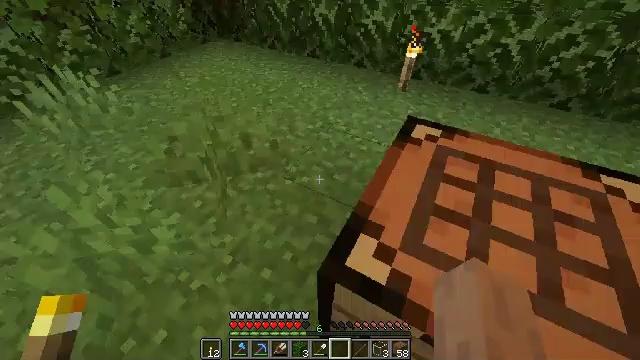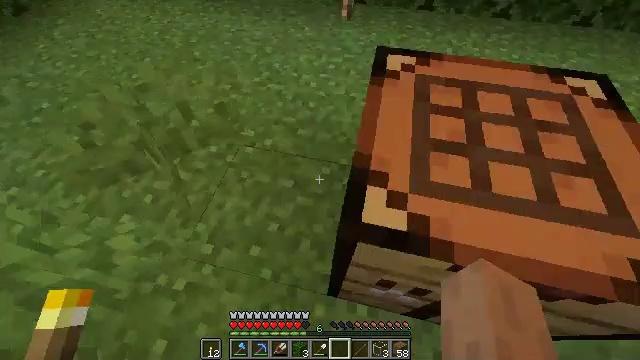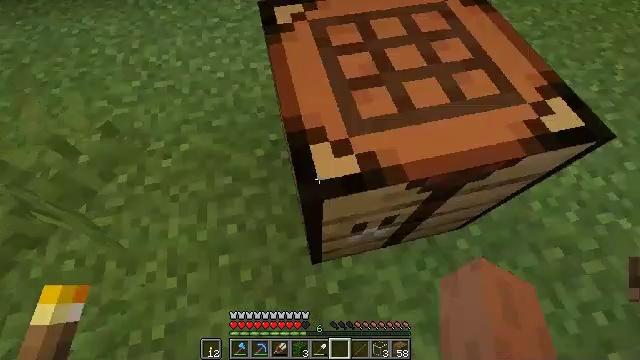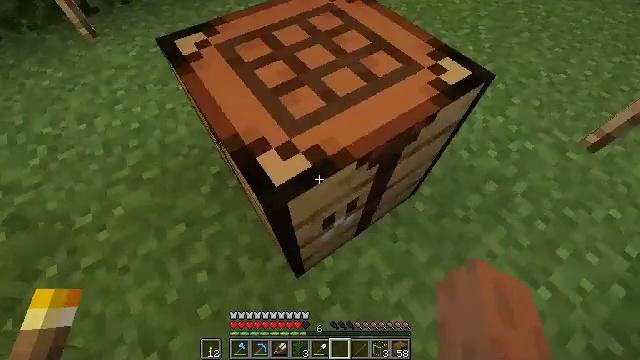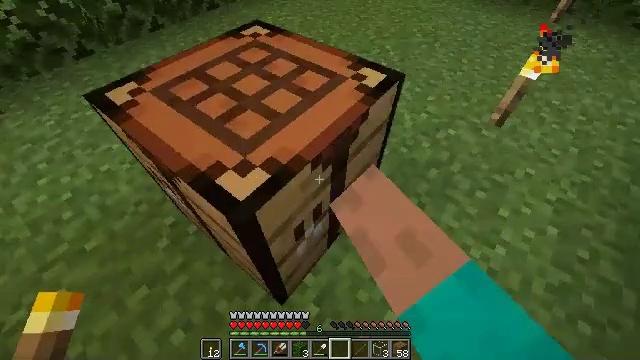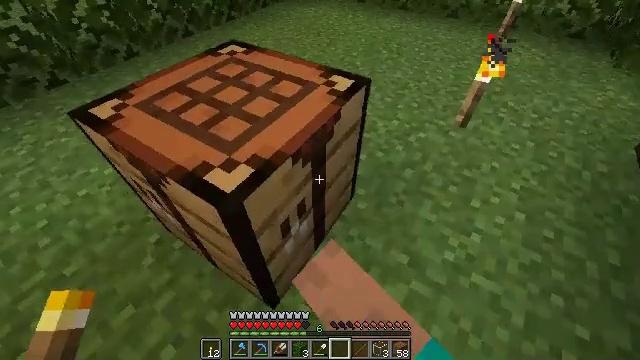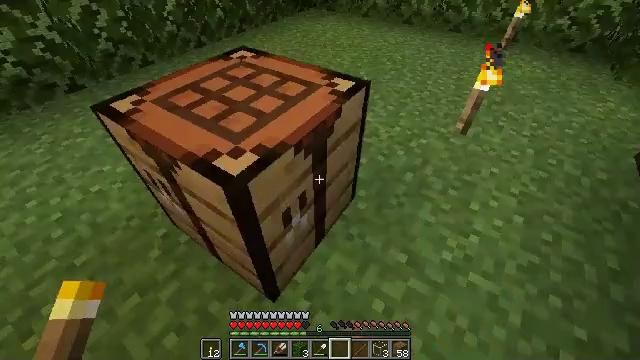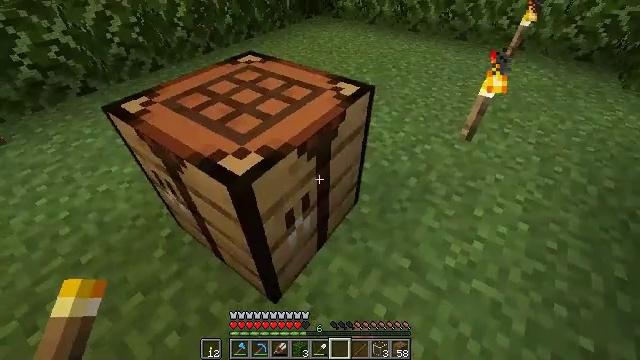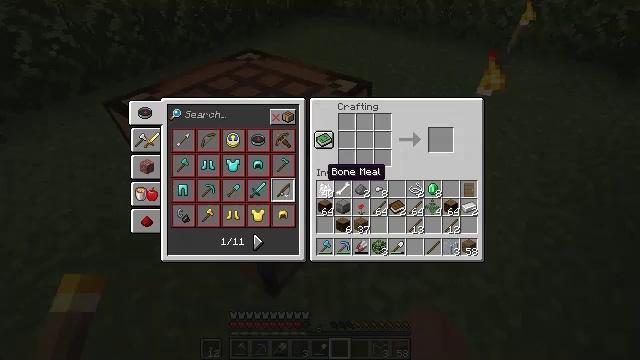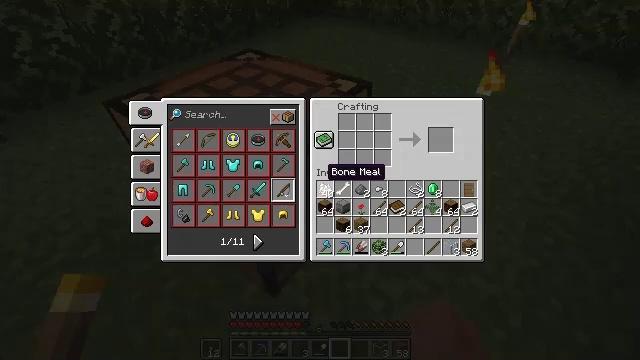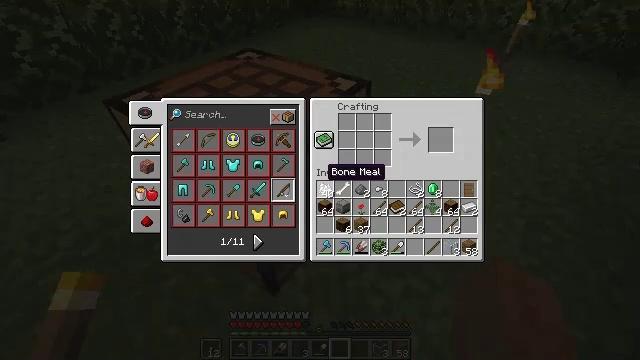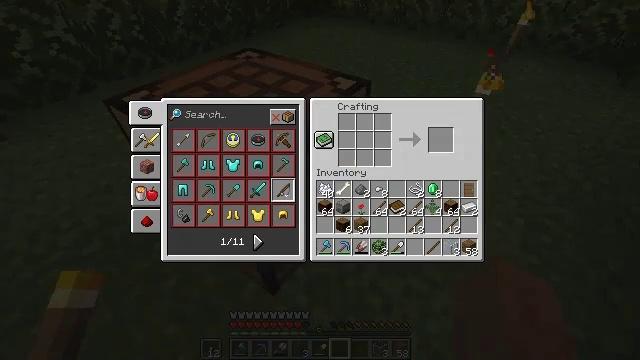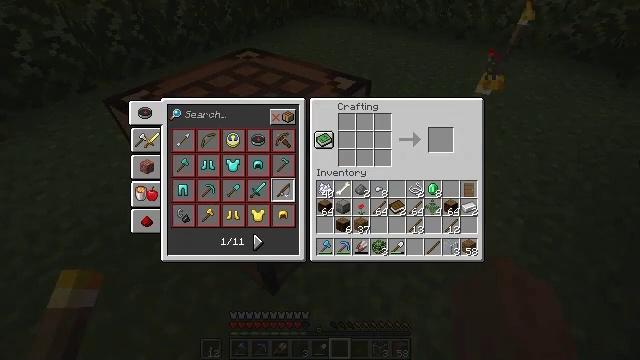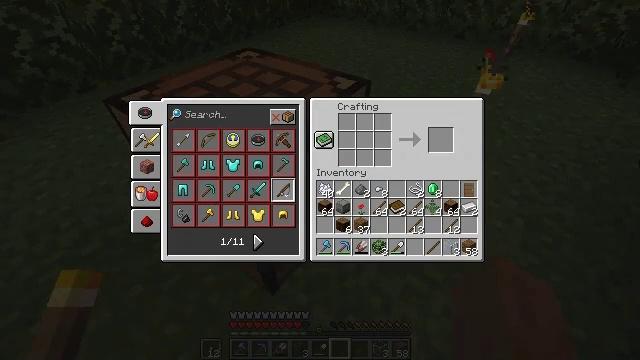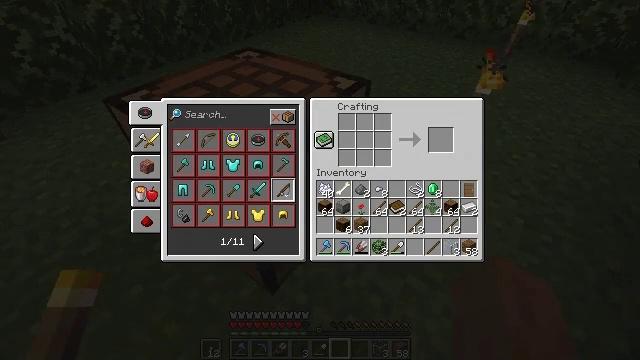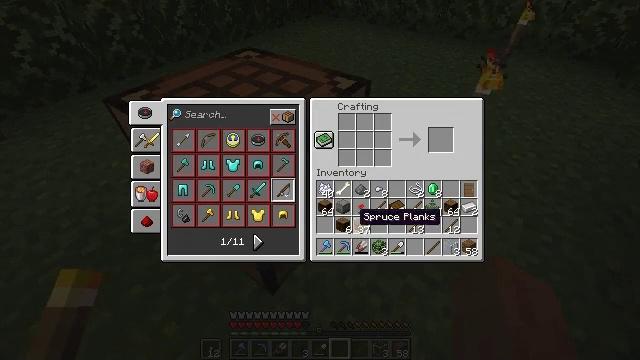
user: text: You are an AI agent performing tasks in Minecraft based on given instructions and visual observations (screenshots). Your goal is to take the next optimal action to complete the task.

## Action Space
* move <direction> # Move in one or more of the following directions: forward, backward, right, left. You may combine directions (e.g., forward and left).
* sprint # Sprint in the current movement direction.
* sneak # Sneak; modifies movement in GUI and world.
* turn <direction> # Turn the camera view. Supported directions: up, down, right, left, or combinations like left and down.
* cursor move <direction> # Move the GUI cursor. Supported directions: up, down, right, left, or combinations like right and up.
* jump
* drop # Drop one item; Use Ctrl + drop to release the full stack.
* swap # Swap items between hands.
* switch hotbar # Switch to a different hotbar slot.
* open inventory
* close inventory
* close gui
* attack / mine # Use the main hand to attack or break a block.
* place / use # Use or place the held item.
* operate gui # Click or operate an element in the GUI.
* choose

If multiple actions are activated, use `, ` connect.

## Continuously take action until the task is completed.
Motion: motion action
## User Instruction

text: Make six sticks into a ladder in the crafting table.
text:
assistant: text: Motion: turn right and down
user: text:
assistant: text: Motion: turn right and down
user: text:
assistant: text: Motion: move back, turn right and up, use / place
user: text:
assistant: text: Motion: move back, turn right and up, use / place
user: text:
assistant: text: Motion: turn right and up, use / place
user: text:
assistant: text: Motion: turn left and up, use / place
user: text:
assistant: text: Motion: turn left and up
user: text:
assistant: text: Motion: open gui
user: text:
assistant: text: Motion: no_op
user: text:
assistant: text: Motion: no_op
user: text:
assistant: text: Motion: cursor move left and up
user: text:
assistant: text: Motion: cursor move up
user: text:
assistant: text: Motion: no_op
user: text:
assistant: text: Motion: no_op
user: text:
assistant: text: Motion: cursor move right and down
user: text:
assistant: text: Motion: cursor move right and down
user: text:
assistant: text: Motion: cursor move right
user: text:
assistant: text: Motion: no_op
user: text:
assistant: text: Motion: cursor move right and up
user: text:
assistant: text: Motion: cursor move up
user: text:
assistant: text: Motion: no_op
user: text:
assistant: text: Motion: cursor move down
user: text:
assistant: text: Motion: no_op
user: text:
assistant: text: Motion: no_op
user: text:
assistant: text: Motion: cursor move up
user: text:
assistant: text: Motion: cursor move up
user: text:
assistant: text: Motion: no_op
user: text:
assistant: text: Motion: no_op
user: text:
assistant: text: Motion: operate gui
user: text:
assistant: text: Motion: operate gui